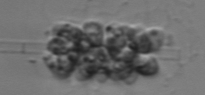
Label: Leptocylindrus_mediterraneus